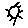
Label: sun